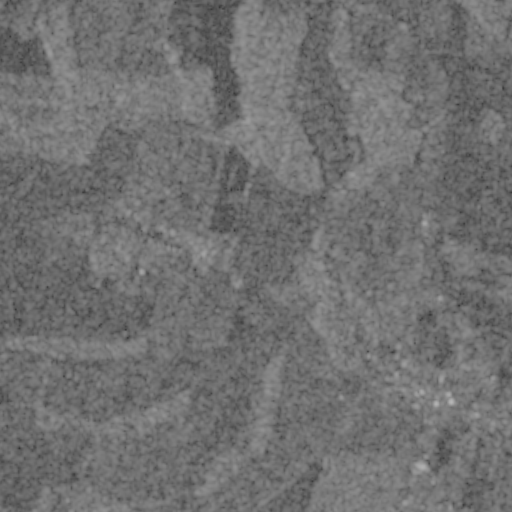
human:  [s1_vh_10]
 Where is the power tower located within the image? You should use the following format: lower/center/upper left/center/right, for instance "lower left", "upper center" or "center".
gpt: The power tower is located in the lower left of the image.
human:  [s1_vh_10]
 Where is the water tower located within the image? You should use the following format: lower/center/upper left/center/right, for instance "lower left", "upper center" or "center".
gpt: The water tower is located in the lower left of the image.
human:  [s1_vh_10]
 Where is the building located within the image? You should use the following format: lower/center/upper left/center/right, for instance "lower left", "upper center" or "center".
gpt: There is no building in the image.

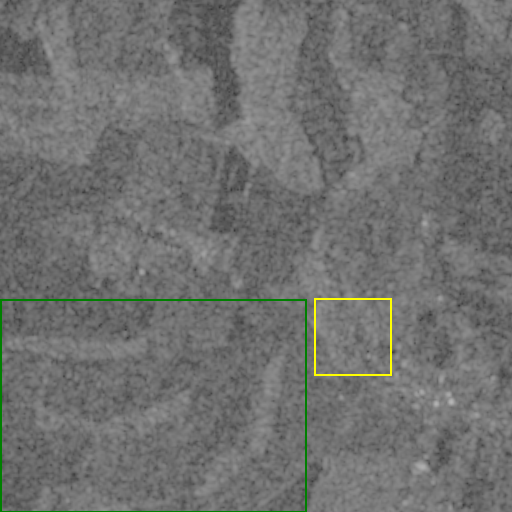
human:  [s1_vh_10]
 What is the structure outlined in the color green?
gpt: The structure outlined in green is a crop field.
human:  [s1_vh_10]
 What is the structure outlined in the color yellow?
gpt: The structure outlined in yellow is a park.
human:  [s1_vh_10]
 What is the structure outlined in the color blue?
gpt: There is no blue outline.